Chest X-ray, PA view. Patient: 51 years old, sex M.
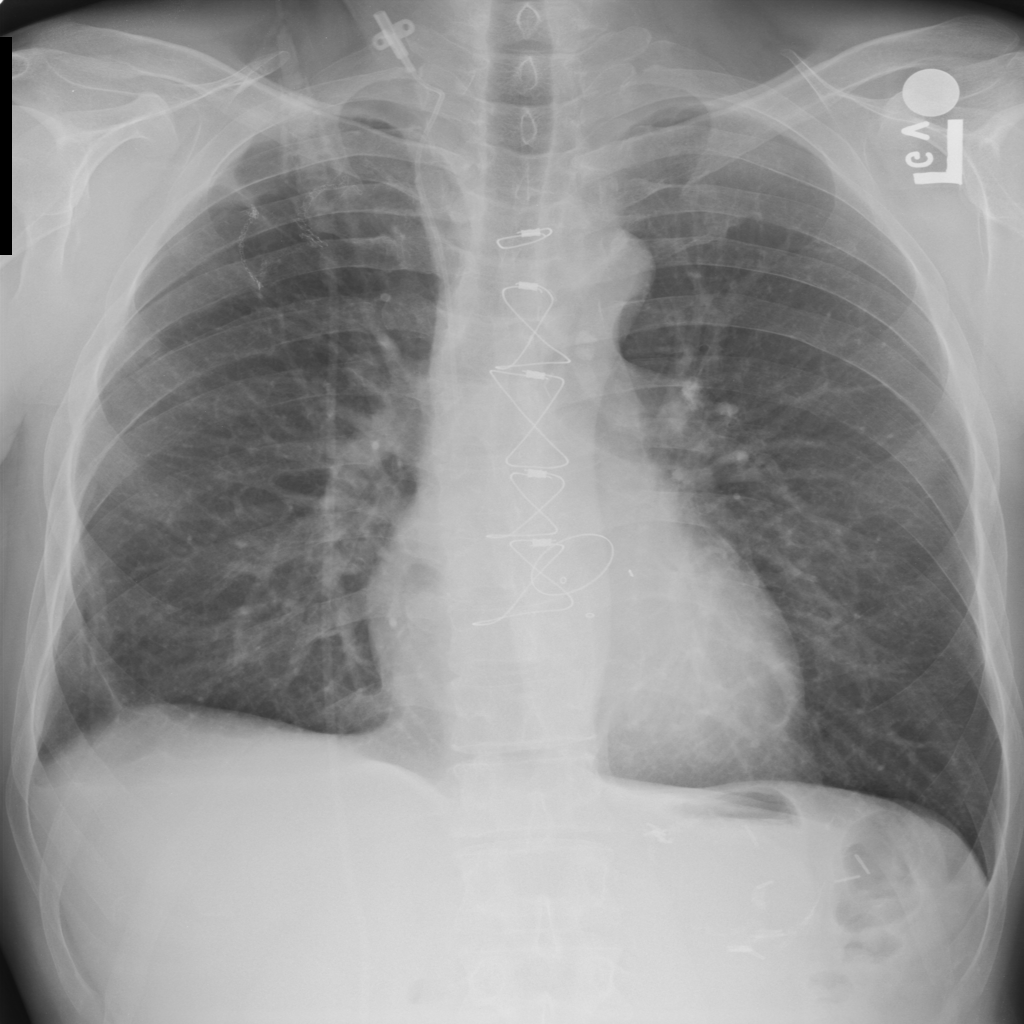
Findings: Effusion, Pleural_Thickening